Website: slack
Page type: billing-address
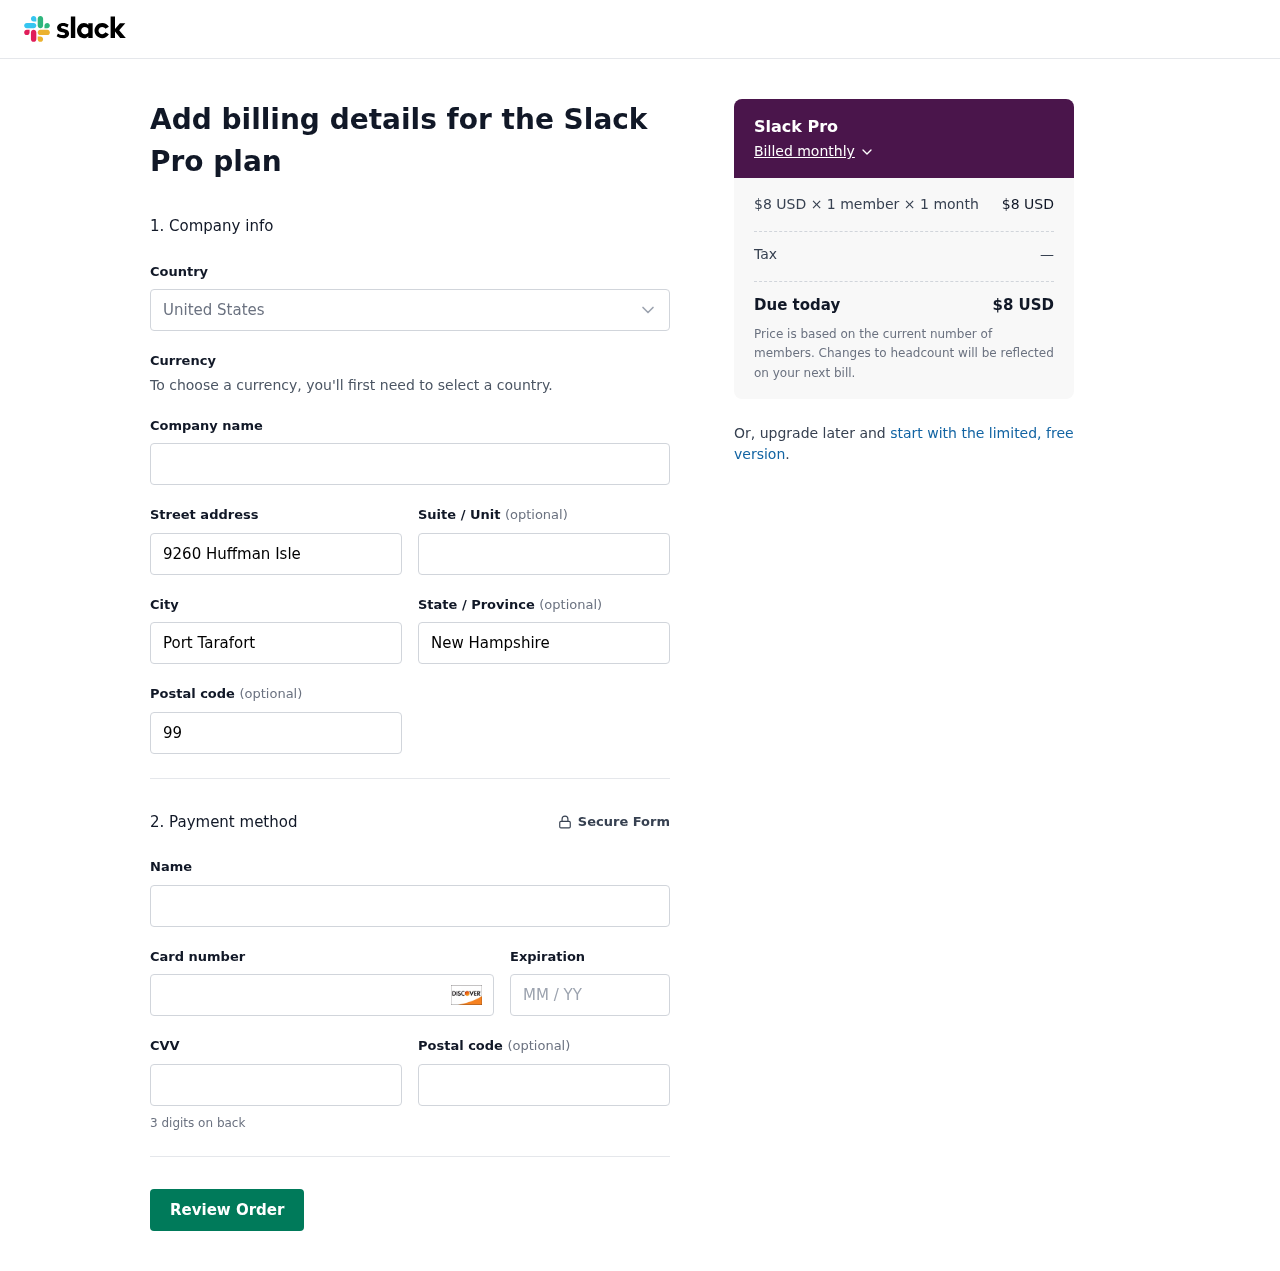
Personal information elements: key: PII_CARD_CVV
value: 798
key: PII_CARD_EXPIRY
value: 06/29
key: PII_CARD_NUMBER
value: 6011 9494 1445 5008
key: PII_CITY
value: Port Tarafort
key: PII_COUNTRY
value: United States
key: PII_FULLNAME
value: Amber Mercado
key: PII_POSTCODE
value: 99689
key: PII_STATE
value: New Hampshire
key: PII_STREET
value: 9260 Huffman Isle
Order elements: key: ORDER_PLAN_PRICE
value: $8 USD
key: ORDER_NUM_MEMBERS
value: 1 member
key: ORDER_NUM_MONTHS
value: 1 month
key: ORDER_SUBTOTAL
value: $8 USD
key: ORDER_TAX
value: —
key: ORDER_TOTAL
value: $8 USD